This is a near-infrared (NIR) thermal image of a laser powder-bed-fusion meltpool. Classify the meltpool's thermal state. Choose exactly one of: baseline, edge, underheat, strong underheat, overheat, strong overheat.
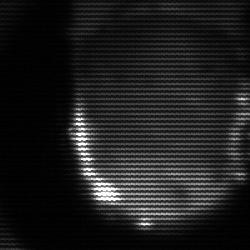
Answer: baseline